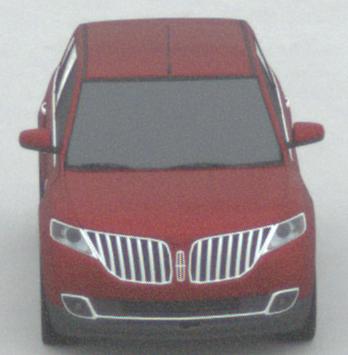
Make: Lincoln
Model: MKX
Detailed model: Gen. 1 CD3
Model produced from: 2010
Model produced until: 2015
Doors: 5
Color: red
Road condition: dry road
Daytime: midday
Contrast: low contrast